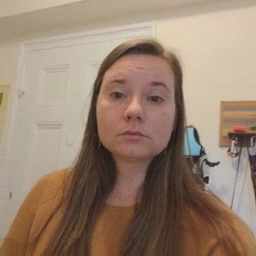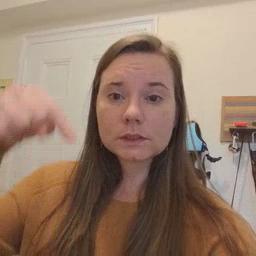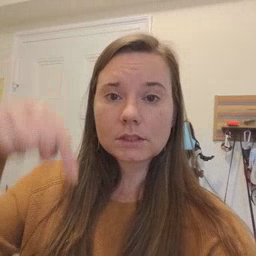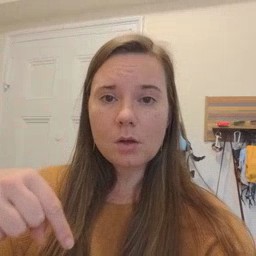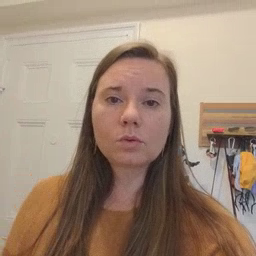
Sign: down